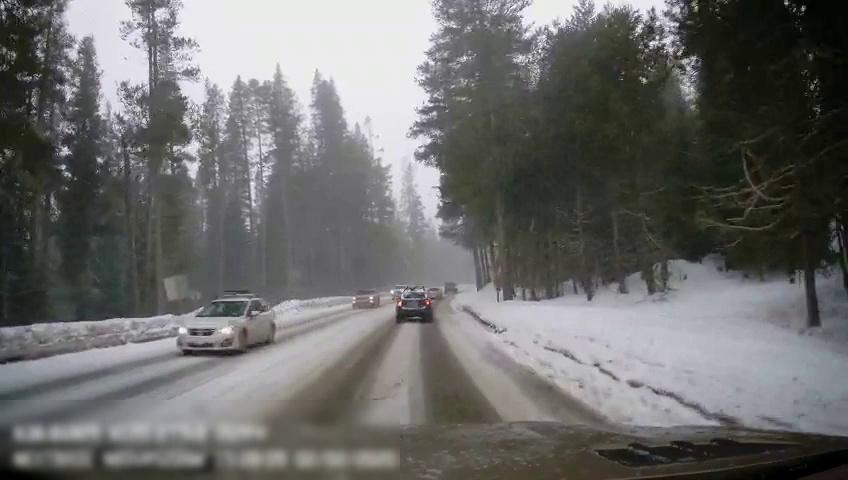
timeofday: Day
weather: Snowy
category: Drivable Space
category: Vehicles | Car
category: Vehicles | SUV
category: Vehicles | Truck
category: Vehicles | Truck
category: Vehicles | Car
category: Vehicles | SUV